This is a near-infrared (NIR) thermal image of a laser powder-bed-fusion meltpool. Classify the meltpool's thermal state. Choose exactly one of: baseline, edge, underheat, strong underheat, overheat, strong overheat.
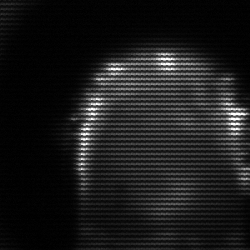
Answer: baseline